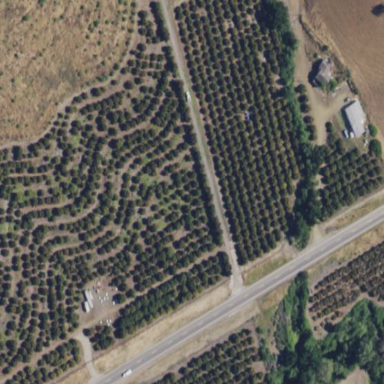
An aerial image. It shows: Orchard.